Question:
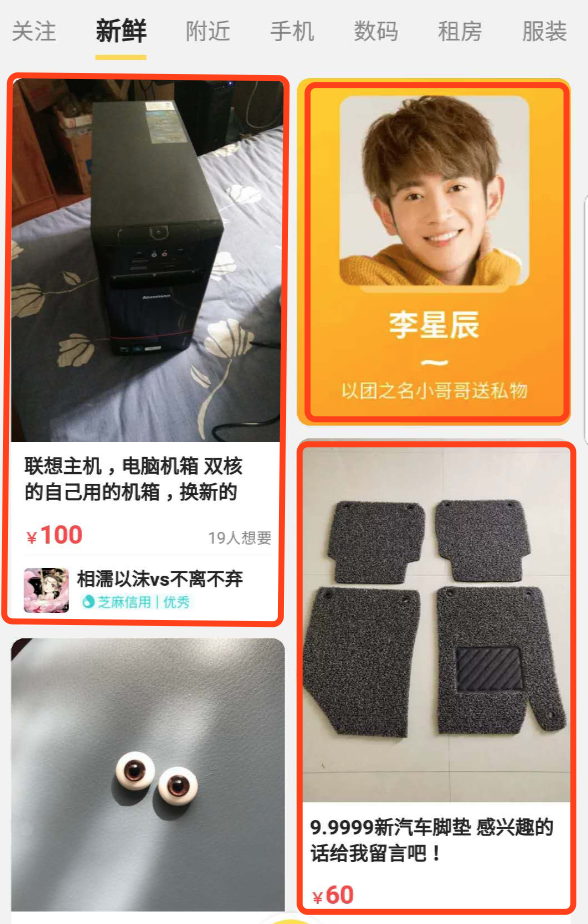
Answer: You Can do this effect using a 'StaggeredGridView' plugin <URL> it will allow you to construct grids of varying size depending on their content, or you can also customize the height of certain grids.